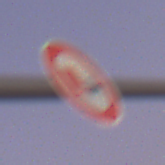
Verkehrszeichen: UeberholverbotKraftfahrzeuge
Umgebung: Outdoor, RoadRail
Tageszeit: Dawn
Wetter: Clear
Licht: Natural
Jahreszeit: NotSpecified
Kontrast: LowContrast